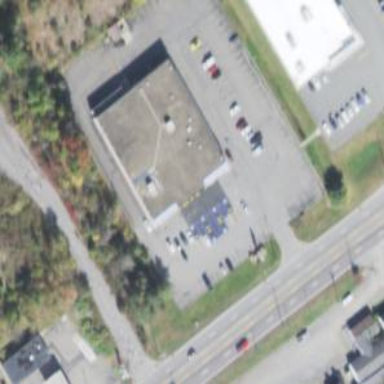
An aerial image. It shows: Car repair shop located in building.